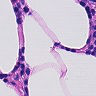
Metastatic tissue present: no